Question: I want to make the header of a pop-up less transparent than the default one. Please see below image:

I can read the text written beneath it. Is there a way i can change the Alpha of it. I tried changing the header color using following:
'''
titleWin.setStyle("headerColors", [blue, blue]);
'''
But it is still showing the header as transparent. Please help!!
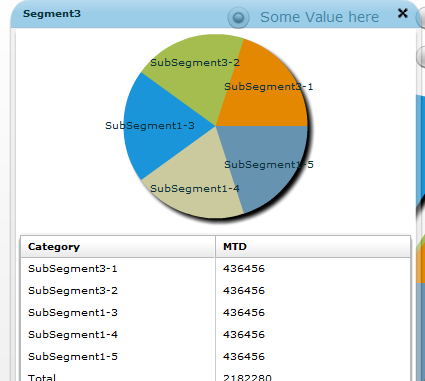
Answer: This seems to do the trick :
'''
titleWin.setStyle("borderAlpha","1.0");
'''